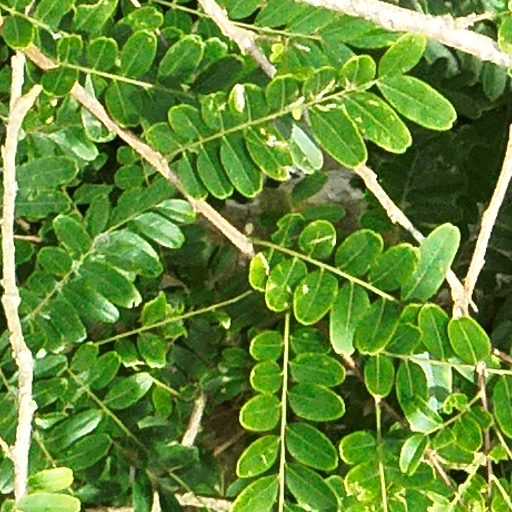
Species: Platypodium elegans
GBIF accepted scientific name: Platypodium elegans
Crown area (m\u00b2): 83.077